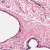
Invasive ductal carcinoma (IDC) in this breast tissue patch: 0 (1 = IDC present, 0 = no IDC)